Interaction volume radius: 10 \u00c5
Interaction volume height: 25 \u00c5
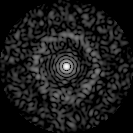
Disorder parameter: 0.8625